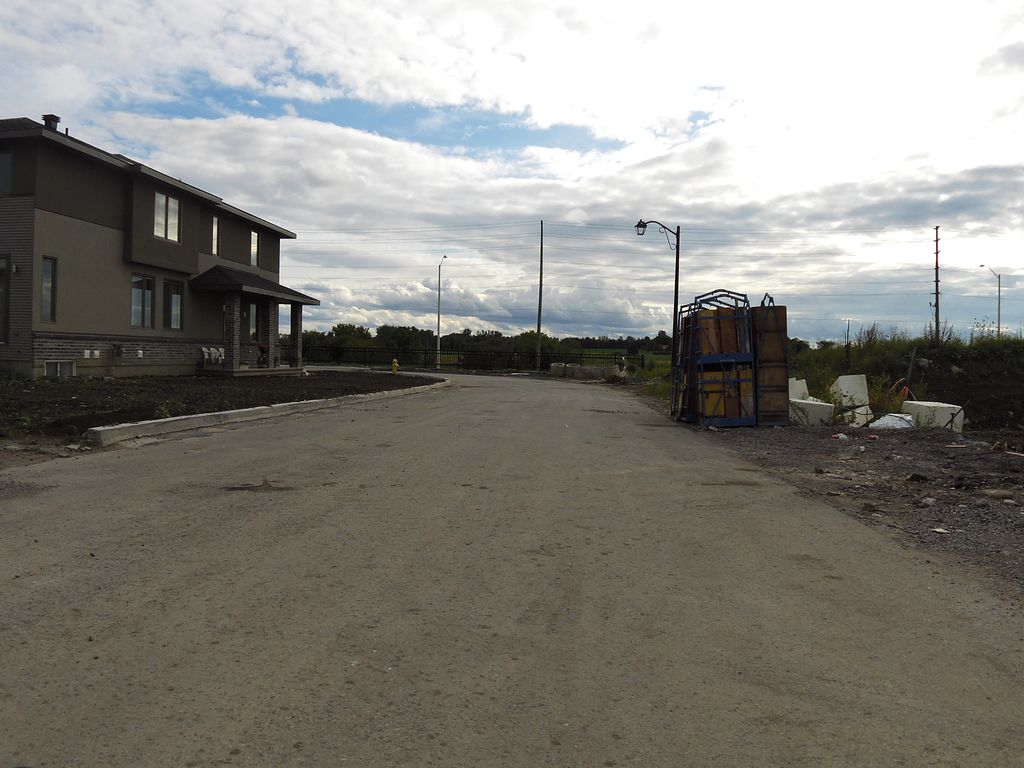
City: ottawa-gatineau